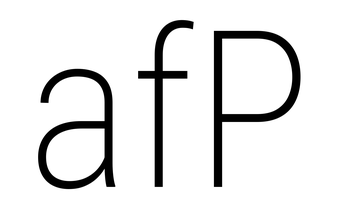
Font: Roboto_Condensed_ExtraLight